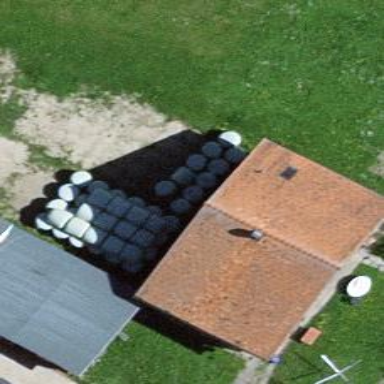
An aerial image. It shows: Farm building.